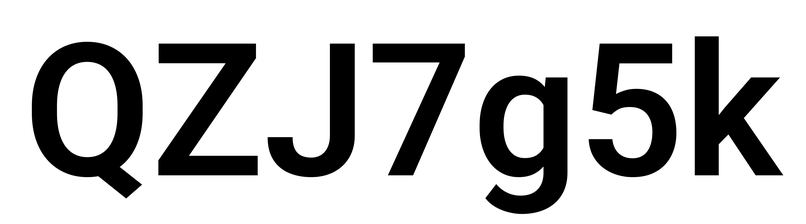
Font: Roboto_SemiBold